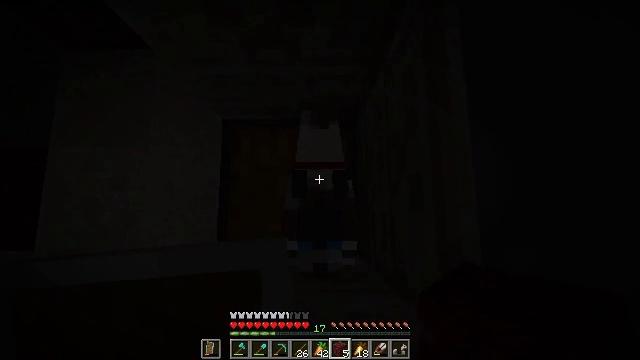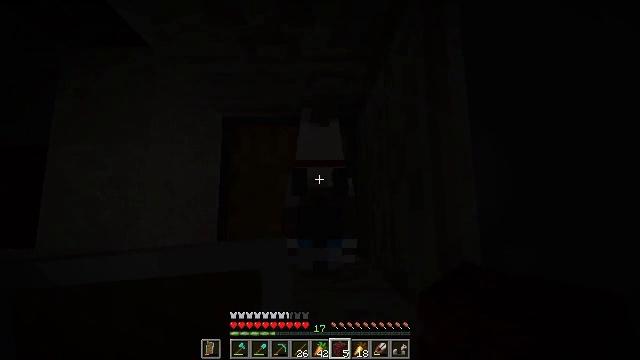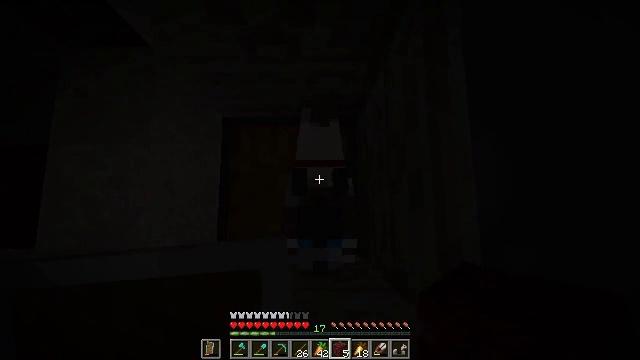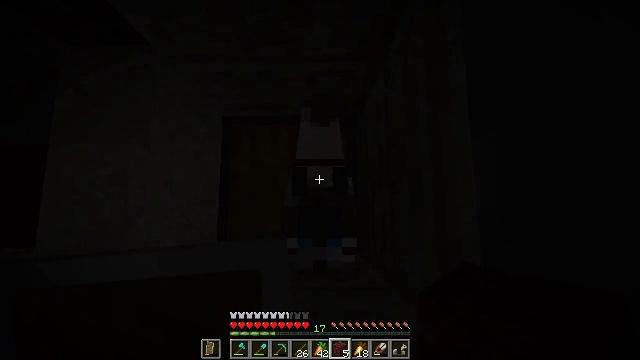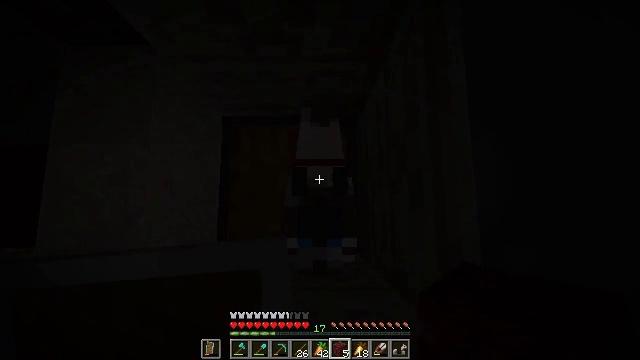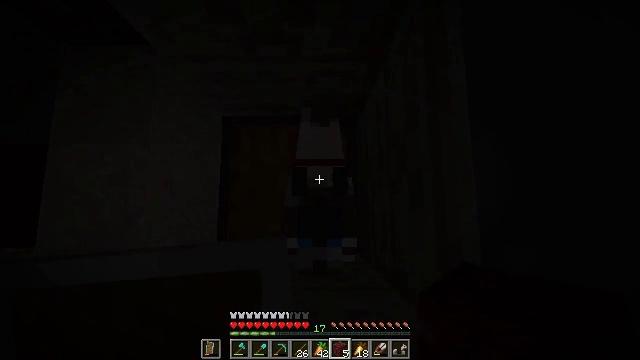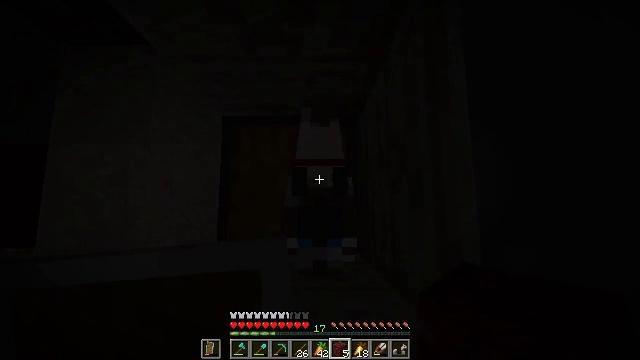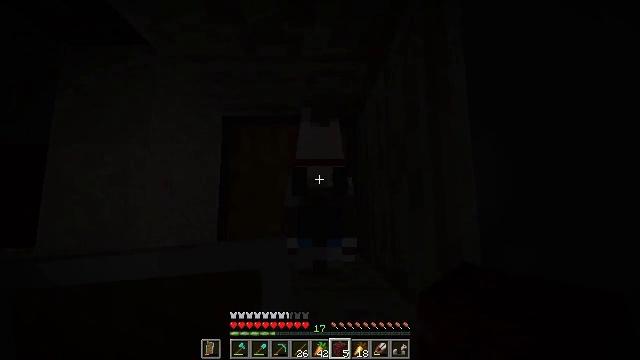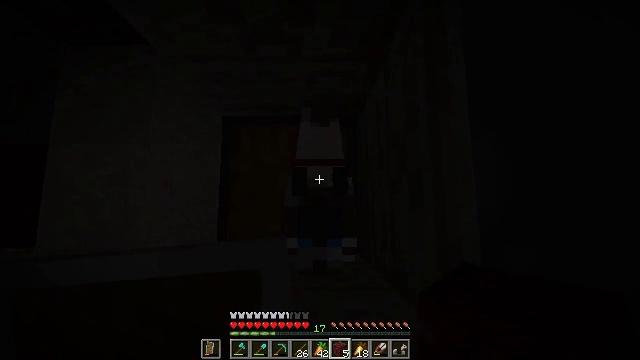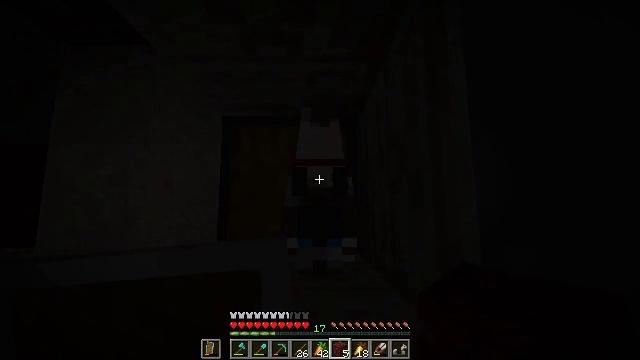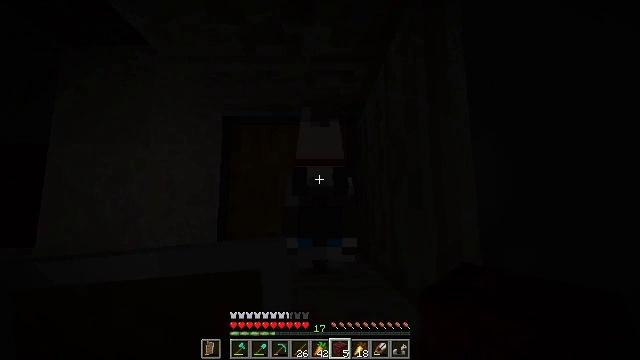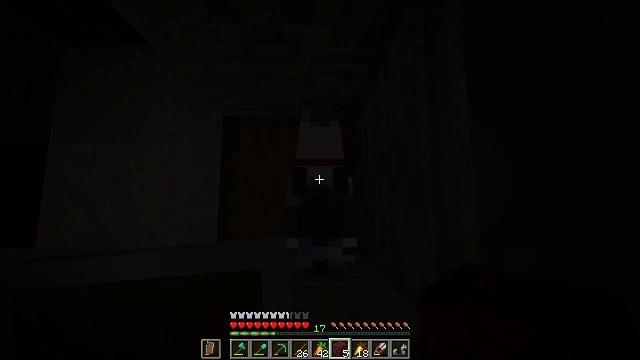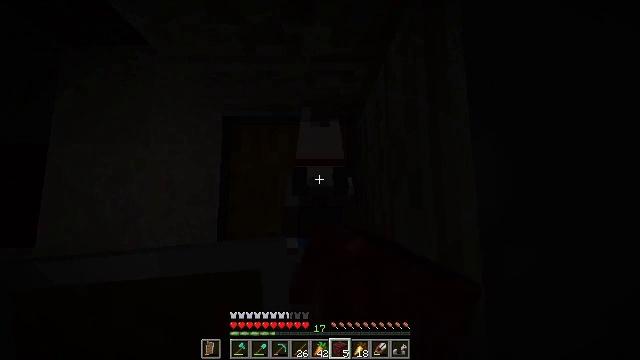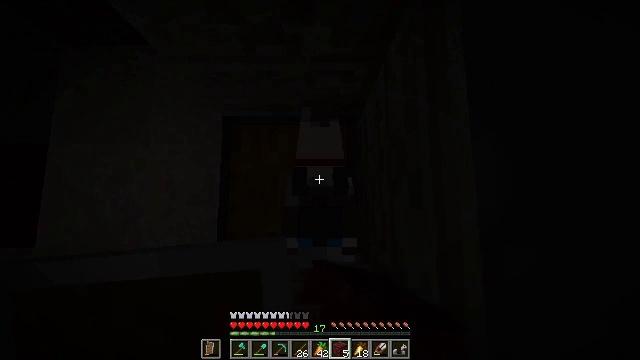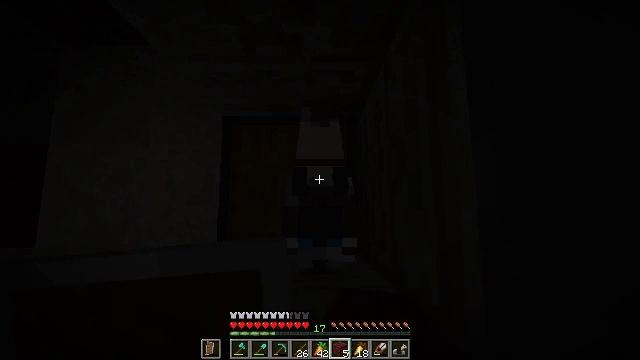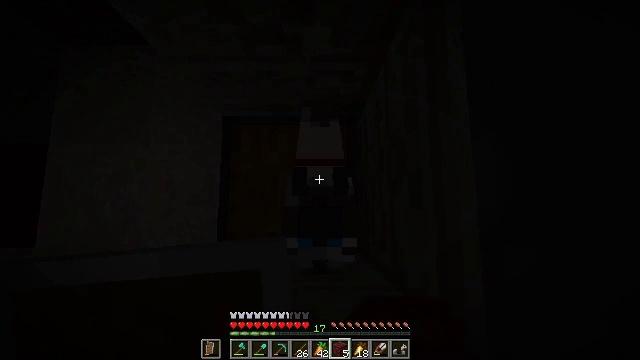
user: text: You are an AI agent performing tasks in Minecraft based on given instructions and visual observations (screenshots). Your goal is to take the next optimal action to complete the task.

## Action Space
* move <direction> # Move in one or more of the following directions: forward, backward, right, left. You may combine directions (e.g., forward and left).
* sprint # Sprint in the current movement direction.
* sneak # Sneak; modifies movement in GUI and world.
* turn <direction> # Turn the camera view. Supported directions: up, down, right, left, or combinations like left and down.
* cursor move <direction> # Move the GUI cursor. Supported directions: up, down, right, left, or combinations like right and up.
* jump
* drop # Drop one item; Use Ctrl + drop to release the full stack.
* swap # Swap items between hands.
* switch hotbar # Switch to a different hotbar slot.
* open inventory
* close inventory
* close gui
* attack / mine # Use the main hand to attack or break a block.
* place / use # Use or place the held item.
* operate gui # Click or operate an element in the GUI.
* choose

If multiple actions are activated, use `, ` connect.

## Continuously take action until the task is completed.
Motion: motion action
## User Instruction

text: Gather the chiseled sandstone from the desert temple.
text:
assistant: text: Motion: no_op
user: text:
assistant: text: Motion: no_op
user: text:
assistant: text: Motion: no_op
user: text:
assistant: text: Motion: no_op
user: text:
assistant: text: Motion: no_op
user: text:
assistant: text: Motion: no_op
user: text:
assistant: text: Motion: no_op
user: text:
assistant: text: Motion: no_op
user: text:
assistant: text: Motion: no_op
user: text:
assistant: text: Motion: no_op
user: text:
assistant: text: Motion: use / place
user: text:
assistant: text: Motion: use / place
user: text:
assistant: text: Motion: use / place
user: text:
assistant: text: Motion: use / place
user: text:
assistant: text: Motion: no_op
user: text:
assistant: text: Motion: no_op
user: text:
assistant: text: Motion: no_op
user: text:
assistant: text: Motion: no_op
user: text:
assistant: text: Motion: no_op
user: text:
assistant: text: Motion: no_op
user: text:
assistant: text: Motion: no_op
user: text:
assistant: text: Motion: no_op
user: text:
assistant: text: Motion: no_op
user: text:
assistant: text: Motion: no_op
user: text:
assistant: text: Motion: jump
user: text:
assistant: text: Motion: jump
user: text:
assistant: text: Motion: jump
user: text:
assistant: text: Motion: jump
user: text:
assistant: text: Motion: move right, jump
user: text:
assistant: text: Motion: move right, jump